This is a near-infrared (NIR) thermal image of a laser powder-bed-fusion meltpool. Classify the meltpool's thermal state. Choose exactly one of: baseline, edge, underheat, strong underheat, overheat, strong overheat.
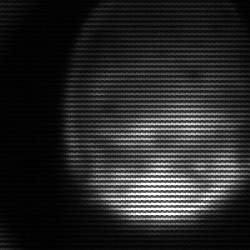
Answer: edge